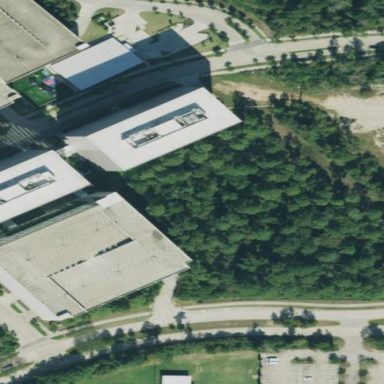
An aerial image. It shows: Multi-storey parking building.